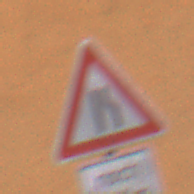
Verkehrszeichen: EinseitigVerengteFahrbahnRechts
Zusatzzeichen unten: LaengeEinerStrecke3
Umgebung: Outdoor, Urban
Tageszeit: Midday
Wetter: Overcast
Licht: Natural
Jahreszeit: NotSpecified
Kontrast: LowContrast